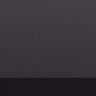
Metastatic tissue present: no